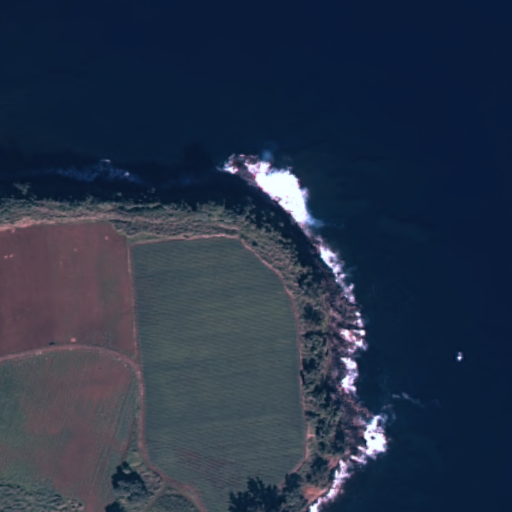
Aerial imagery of cape in Hawaii named Hokeo Point containing only unknown